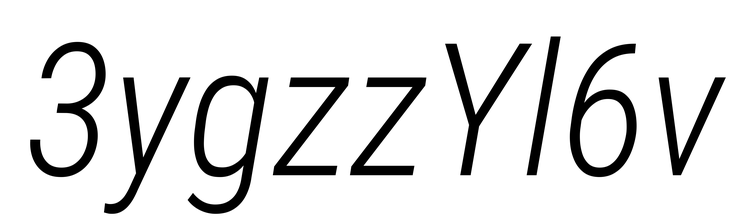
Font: Roboto-Italic_Condensed_Light_Italic